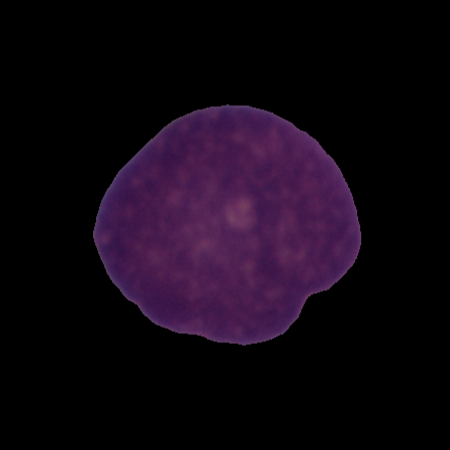
Label: cancer